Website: walmart
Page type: gifting
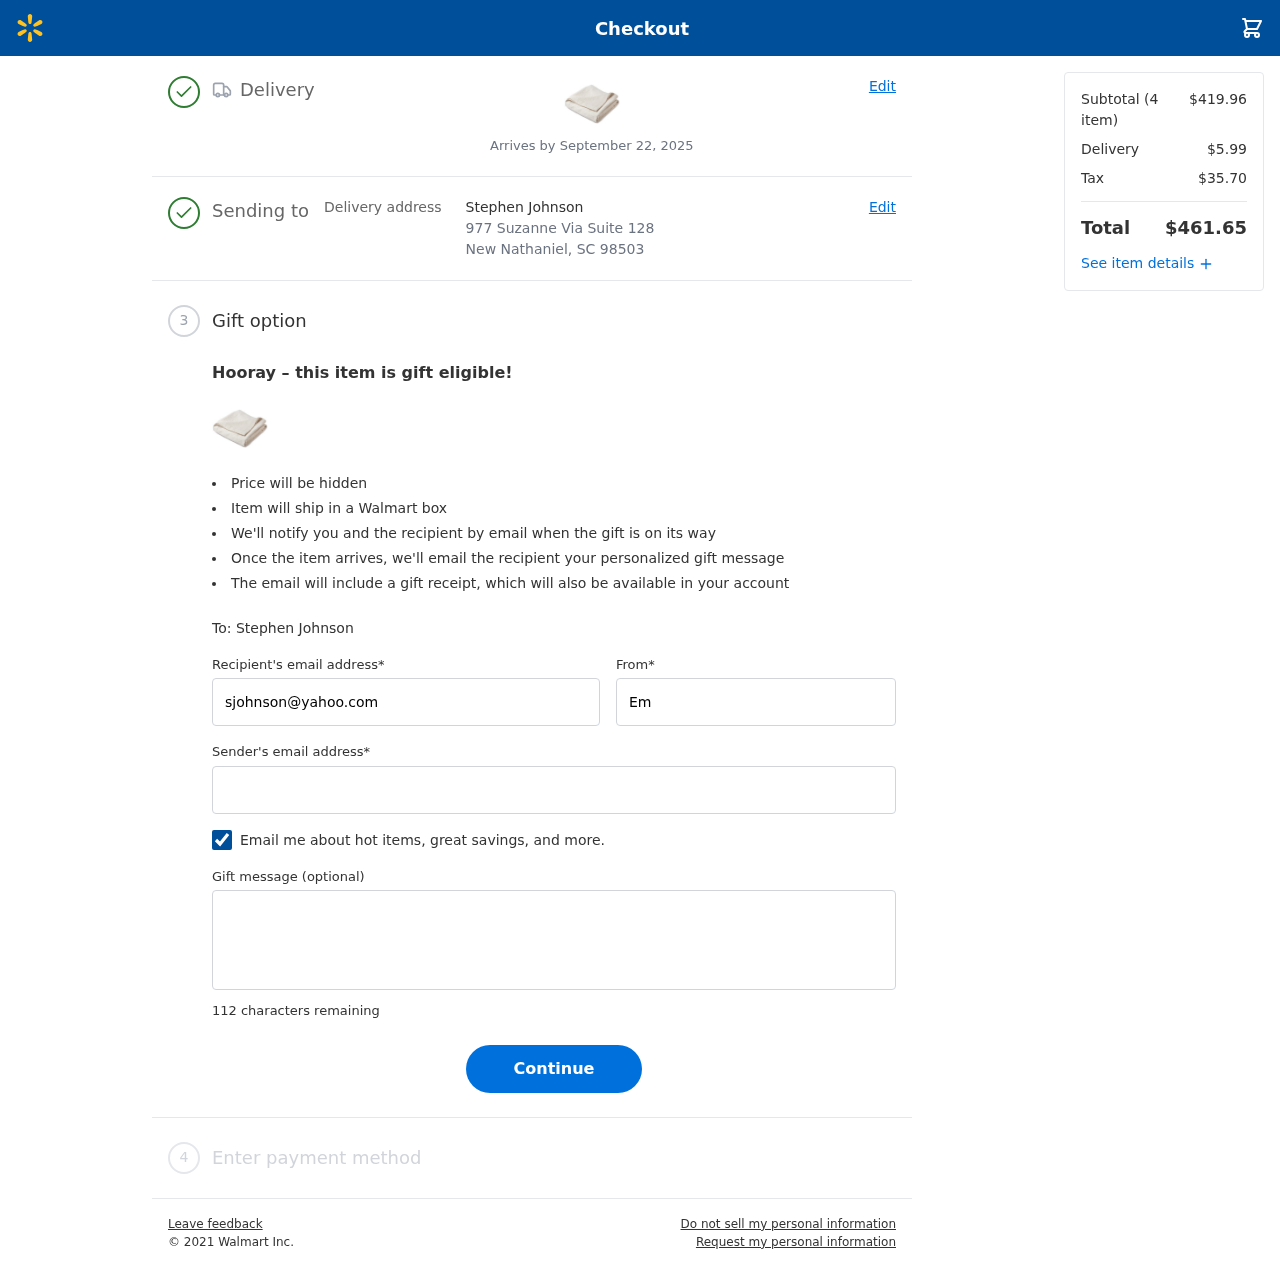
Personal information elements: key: PII_CITY_STATE_ZIP
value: New Nathaniel, SC 98503
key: PII_EMAIL
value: emilyflores@yahoo.com
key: PII_FIRSTNAME
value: Emily
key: PII_GIFT_EMAIL
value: sjohnson@yahoo.com
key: PII_GIFT_FULLNAME
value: Stephen Johnson
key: PII_GIFT_MESSAGE
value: Hey Stephen! I thought this cozy coverlet would be perfect for those chilly nights when we just want to snuggle up with a good movie. Can’t wait to see it brighten up your space!
- Emily
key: PII_STREET
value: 977 Suzanne Via Suite 128
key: PII_GIFT_FIRSTNAME
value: Stephen
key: PII_GIFT_LASTNAME
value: Johnson
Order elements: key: ORDER_DELIVERY_DATE
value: Arrives by September 22, 2025
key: ORDER_NUM_ITEMS
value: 4
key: ORDER_SUBTOTAL
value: $419.96
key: ORDER_SHIPPING_COST
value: $5.99
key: ORDER_TAX
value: $35.70
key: ORDER_TOTAL
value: $461.65